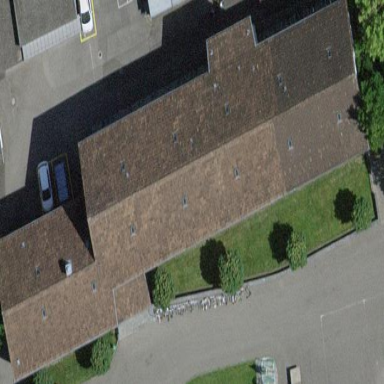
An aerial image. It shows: School building.